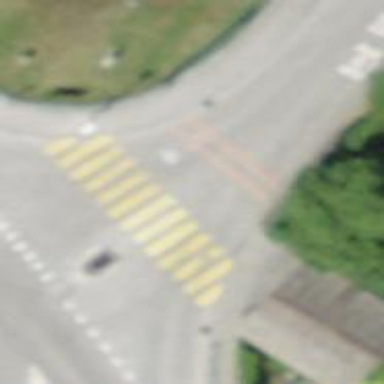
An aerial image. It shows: Marked crossing with zebra stripes on the road.